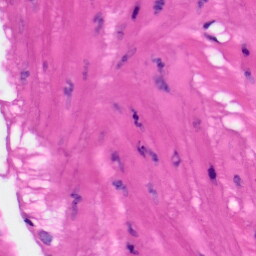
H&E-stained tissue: Skin